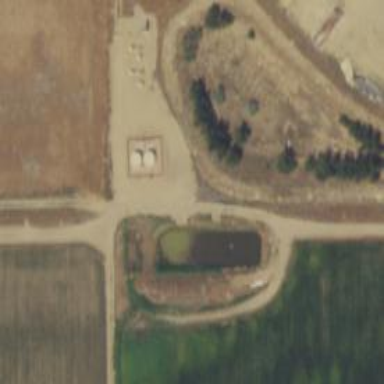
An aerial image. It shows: Storage tank that is man-made.